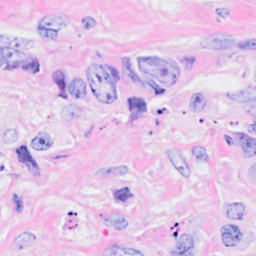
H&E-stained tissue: Breast